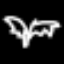
Label: palm tree